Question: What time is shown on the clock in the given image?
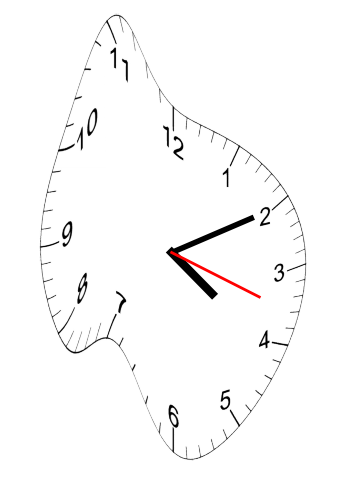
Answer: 04:10:18